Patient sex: M
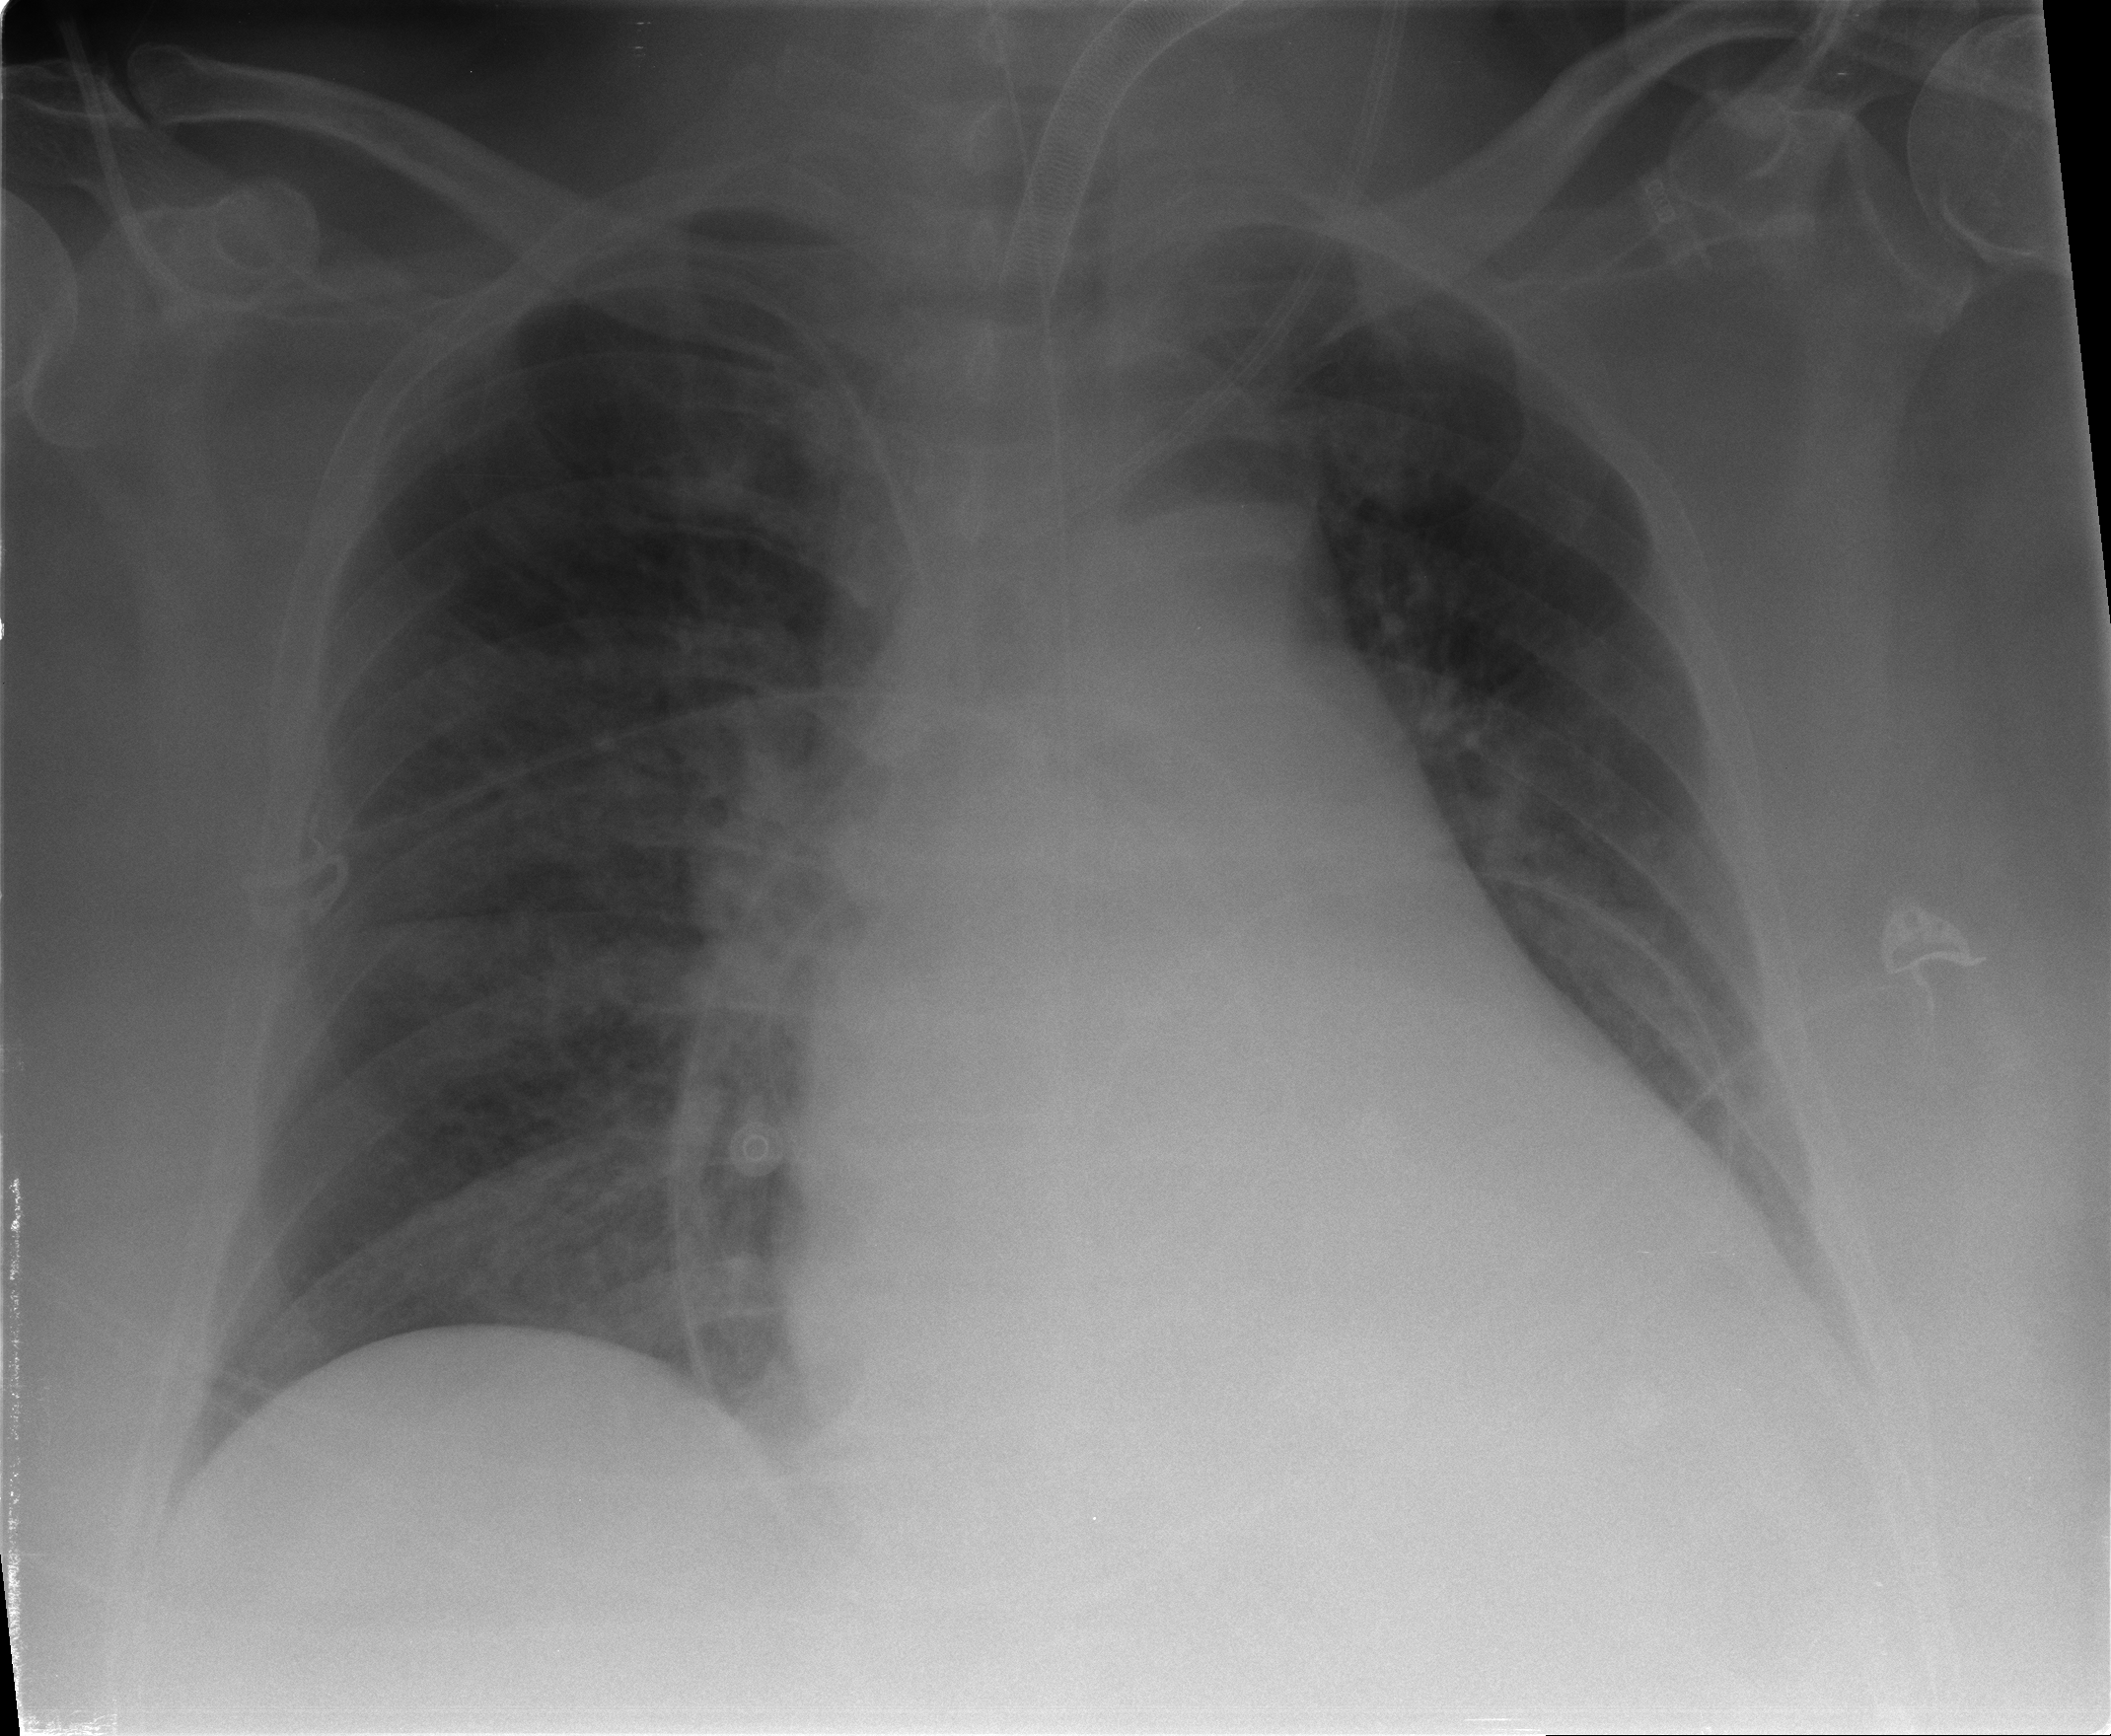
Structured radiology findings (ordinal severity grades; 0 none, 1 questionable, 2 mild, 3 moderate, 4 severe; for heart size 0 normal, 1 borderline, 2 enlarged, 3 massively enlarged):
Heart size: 2
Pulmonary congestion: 2
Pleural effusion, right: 0
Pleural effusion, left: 2
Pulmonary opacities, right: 0
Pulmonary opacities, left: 0
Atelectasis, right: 0
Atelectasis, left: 2